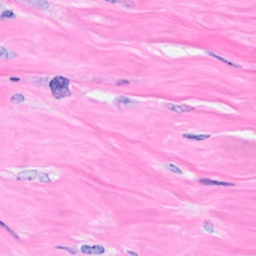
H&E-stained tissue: Breast